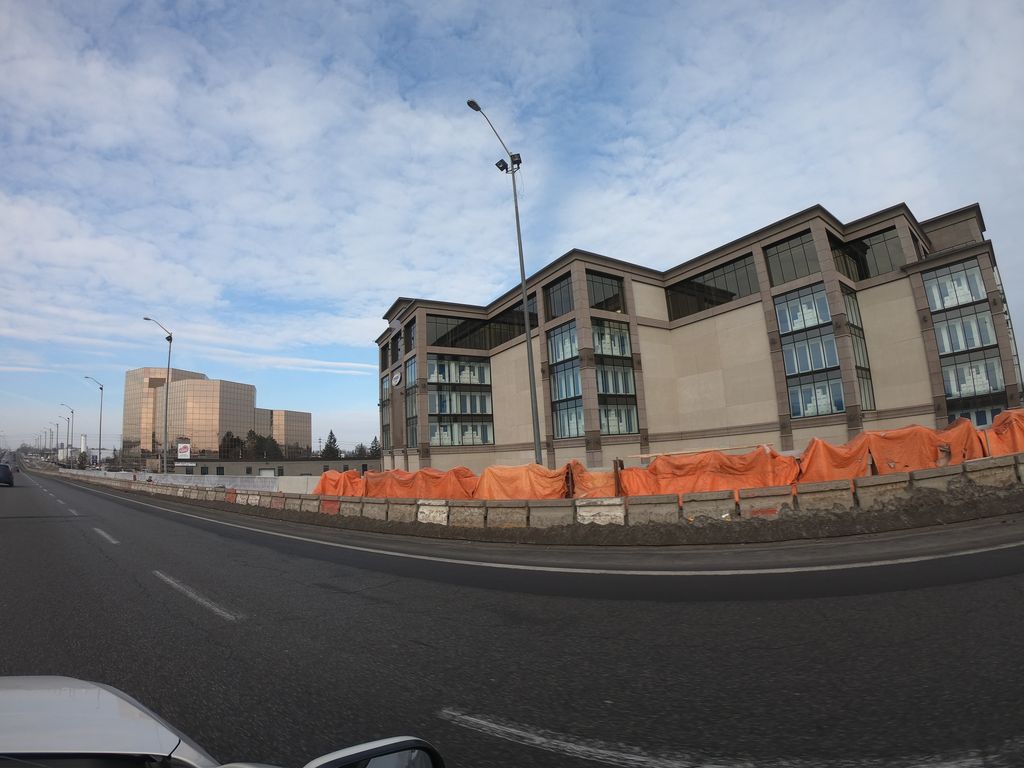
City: ottawa-gatineau